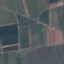
Label: PermanentCrop